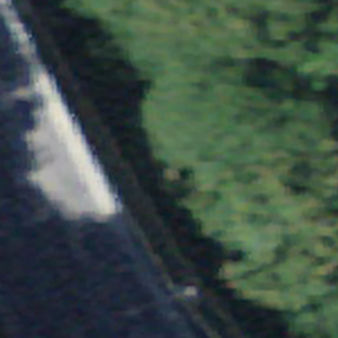
Label: other